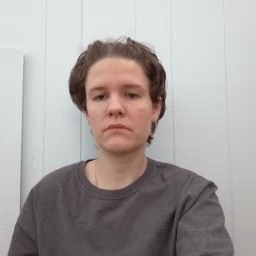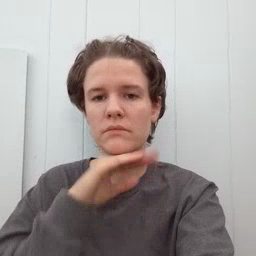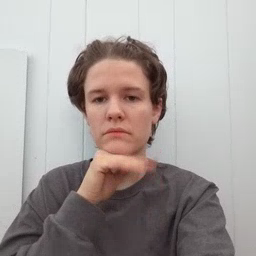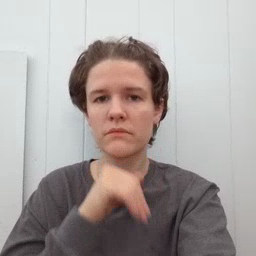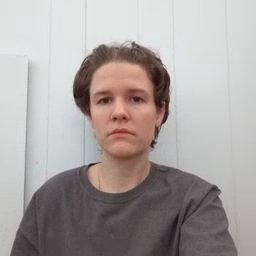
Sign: pig